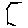
Label: hexagon